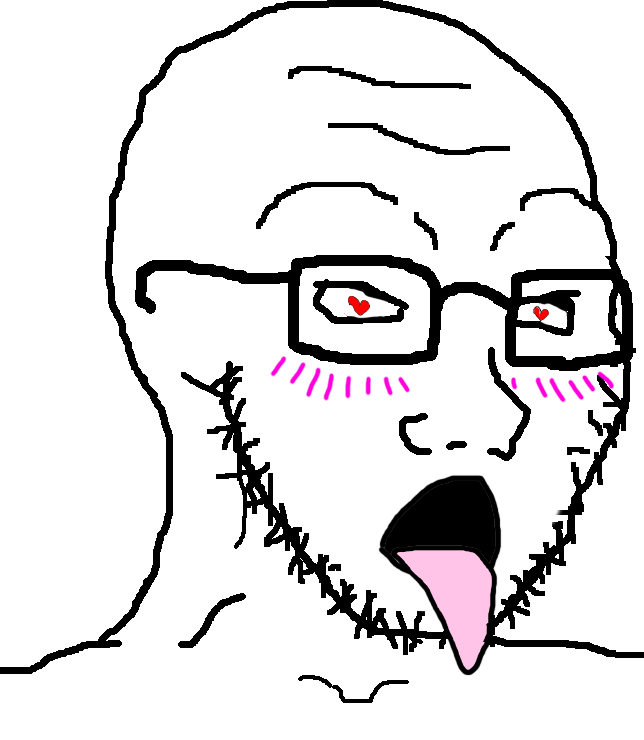
Label: 5_Soyjak